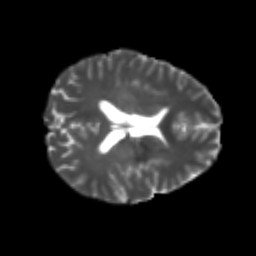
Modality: T2w
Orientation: axial
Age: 21
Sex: male
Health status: healthy
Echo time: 0.074 s